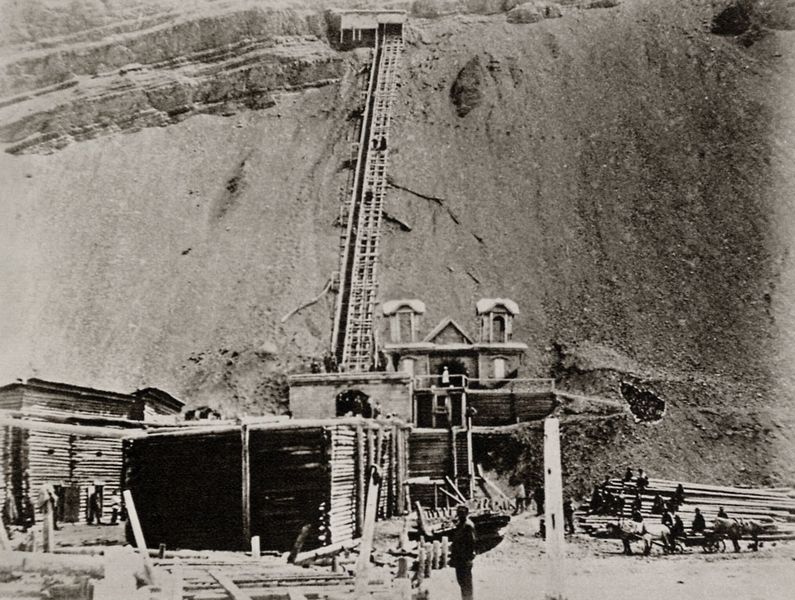
Titel: Außenansicht des Kohlenbergwerks von Due
Künstler: Anton Tschechow
Schlagwörter: berg, dunkel, mann, weiß, baumstämme, menschen, sand, braun, fenster, grau, hell, holz, männer, schwarz, dach, haus, tiere, weg, alt, wand, mensch, stehen, stein, steine, erde, hügel, stamm, hütte, gold, arbeit, ort, abhang, hang, zug, giebel, geröll, hütten, amerika, fabrik, kutsche, sepia, arbeiter, grube, wagen, holzstämme, leiter, planken, stämme, treppe, balken, bretter, hoch, abbild, foto, fotografie, photographie, gerüst, türmchen, haufen, kohle, seilzug, technik, asien, schwarzweiß, photo, holzhütte, bahn, miene, stapel, gleise, schiene, schienen, stahl, salz, aufnahme, aufzug, bergmassiv, verschlag, lager, bauwerk, baustelle, fuhrwerk, erdhügel, werk, fahrstuhl, schacht, steinbruch, abbau, nadar, bergbau, mine, blockhütte, bergwerk, tagebau, sägewerk, pferdefuhrwerk, wilder westen, manns, abtragen, fließband, förderband, laufband, seilbahn, bergwek, förderung, photpo, salt, steilheit, holzwerk, at, schürfen